Question: For simplicities sake I'm including a screenshot of the query to firebase along with the structure. The query is manually made to match the database here for troubleshooting purposes.
As you can see, they match, however it always returns null, and I can't figure out why. IS there a problem I'm over loocking? Or am I just fundamentally misunderstanding the query structure for firebase?

'''
Firebase.database().ref("checkins/7hsGDNvT8IfbVSsWcmrS7vMVVXP2").orderByChild("guid")
.equalTo('ChIJ2bg3MkVZVFMR6cV20WHTfEo').once("value", snapshot => {
const userData = snapshot.val();
console.log(userData);
});
'''
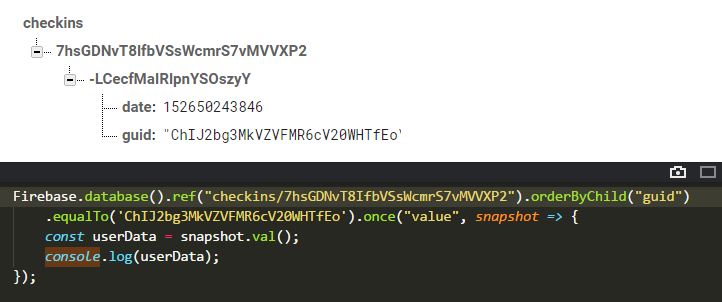
Answer: Based on the image given, it seems that you're missing a character at the end of the 'guid' property.
"ChIJ2bg3MkVZVFMR6cV20WHTfEo[?]"
If you look closely, you'll notice that you can't see the end of the value as the closing doble quotes are not showing.
<URL>
Please click on the value of that property so you can see the complete value.
Here's an example of the issue happening in my console before and after clicking on the value:
<URL>